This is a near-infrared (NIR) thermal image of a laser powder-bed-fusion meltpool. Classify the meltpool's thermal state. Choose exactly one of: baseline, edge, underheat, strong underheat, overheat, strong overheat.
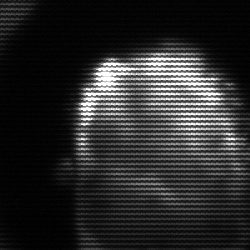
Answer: baseline